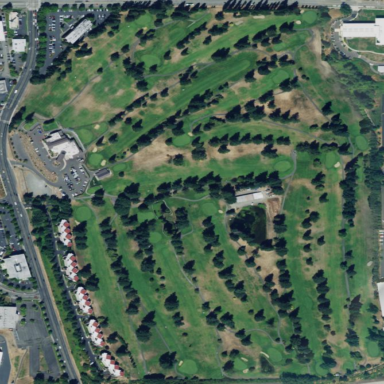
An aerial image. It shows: Golf course surrounded by greenery.